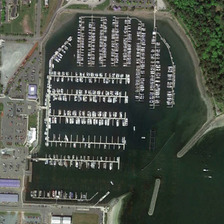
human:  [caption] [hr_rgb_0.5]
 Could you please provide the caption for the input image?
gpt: the boats in the big port are arranged tidily .

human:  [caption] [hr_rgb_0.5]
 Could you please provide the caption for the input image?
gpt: many boats are in a port near some green trees and several parking lots .

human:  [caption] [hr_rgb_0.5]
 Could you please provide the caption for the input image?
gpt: the boats in the big port are arranged tidily .

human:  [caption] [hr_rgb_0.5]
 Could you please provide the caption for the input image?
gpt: many boats are in a port near some green trees and several parking lots .

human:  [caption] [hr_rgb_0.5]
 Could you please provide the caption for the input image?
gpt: many boats are in a port near some green trees and several parking lots .